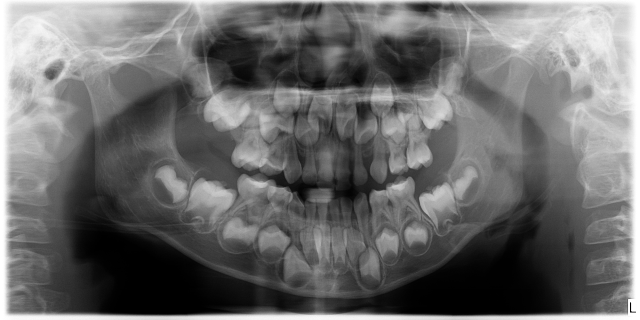
child